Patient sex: F
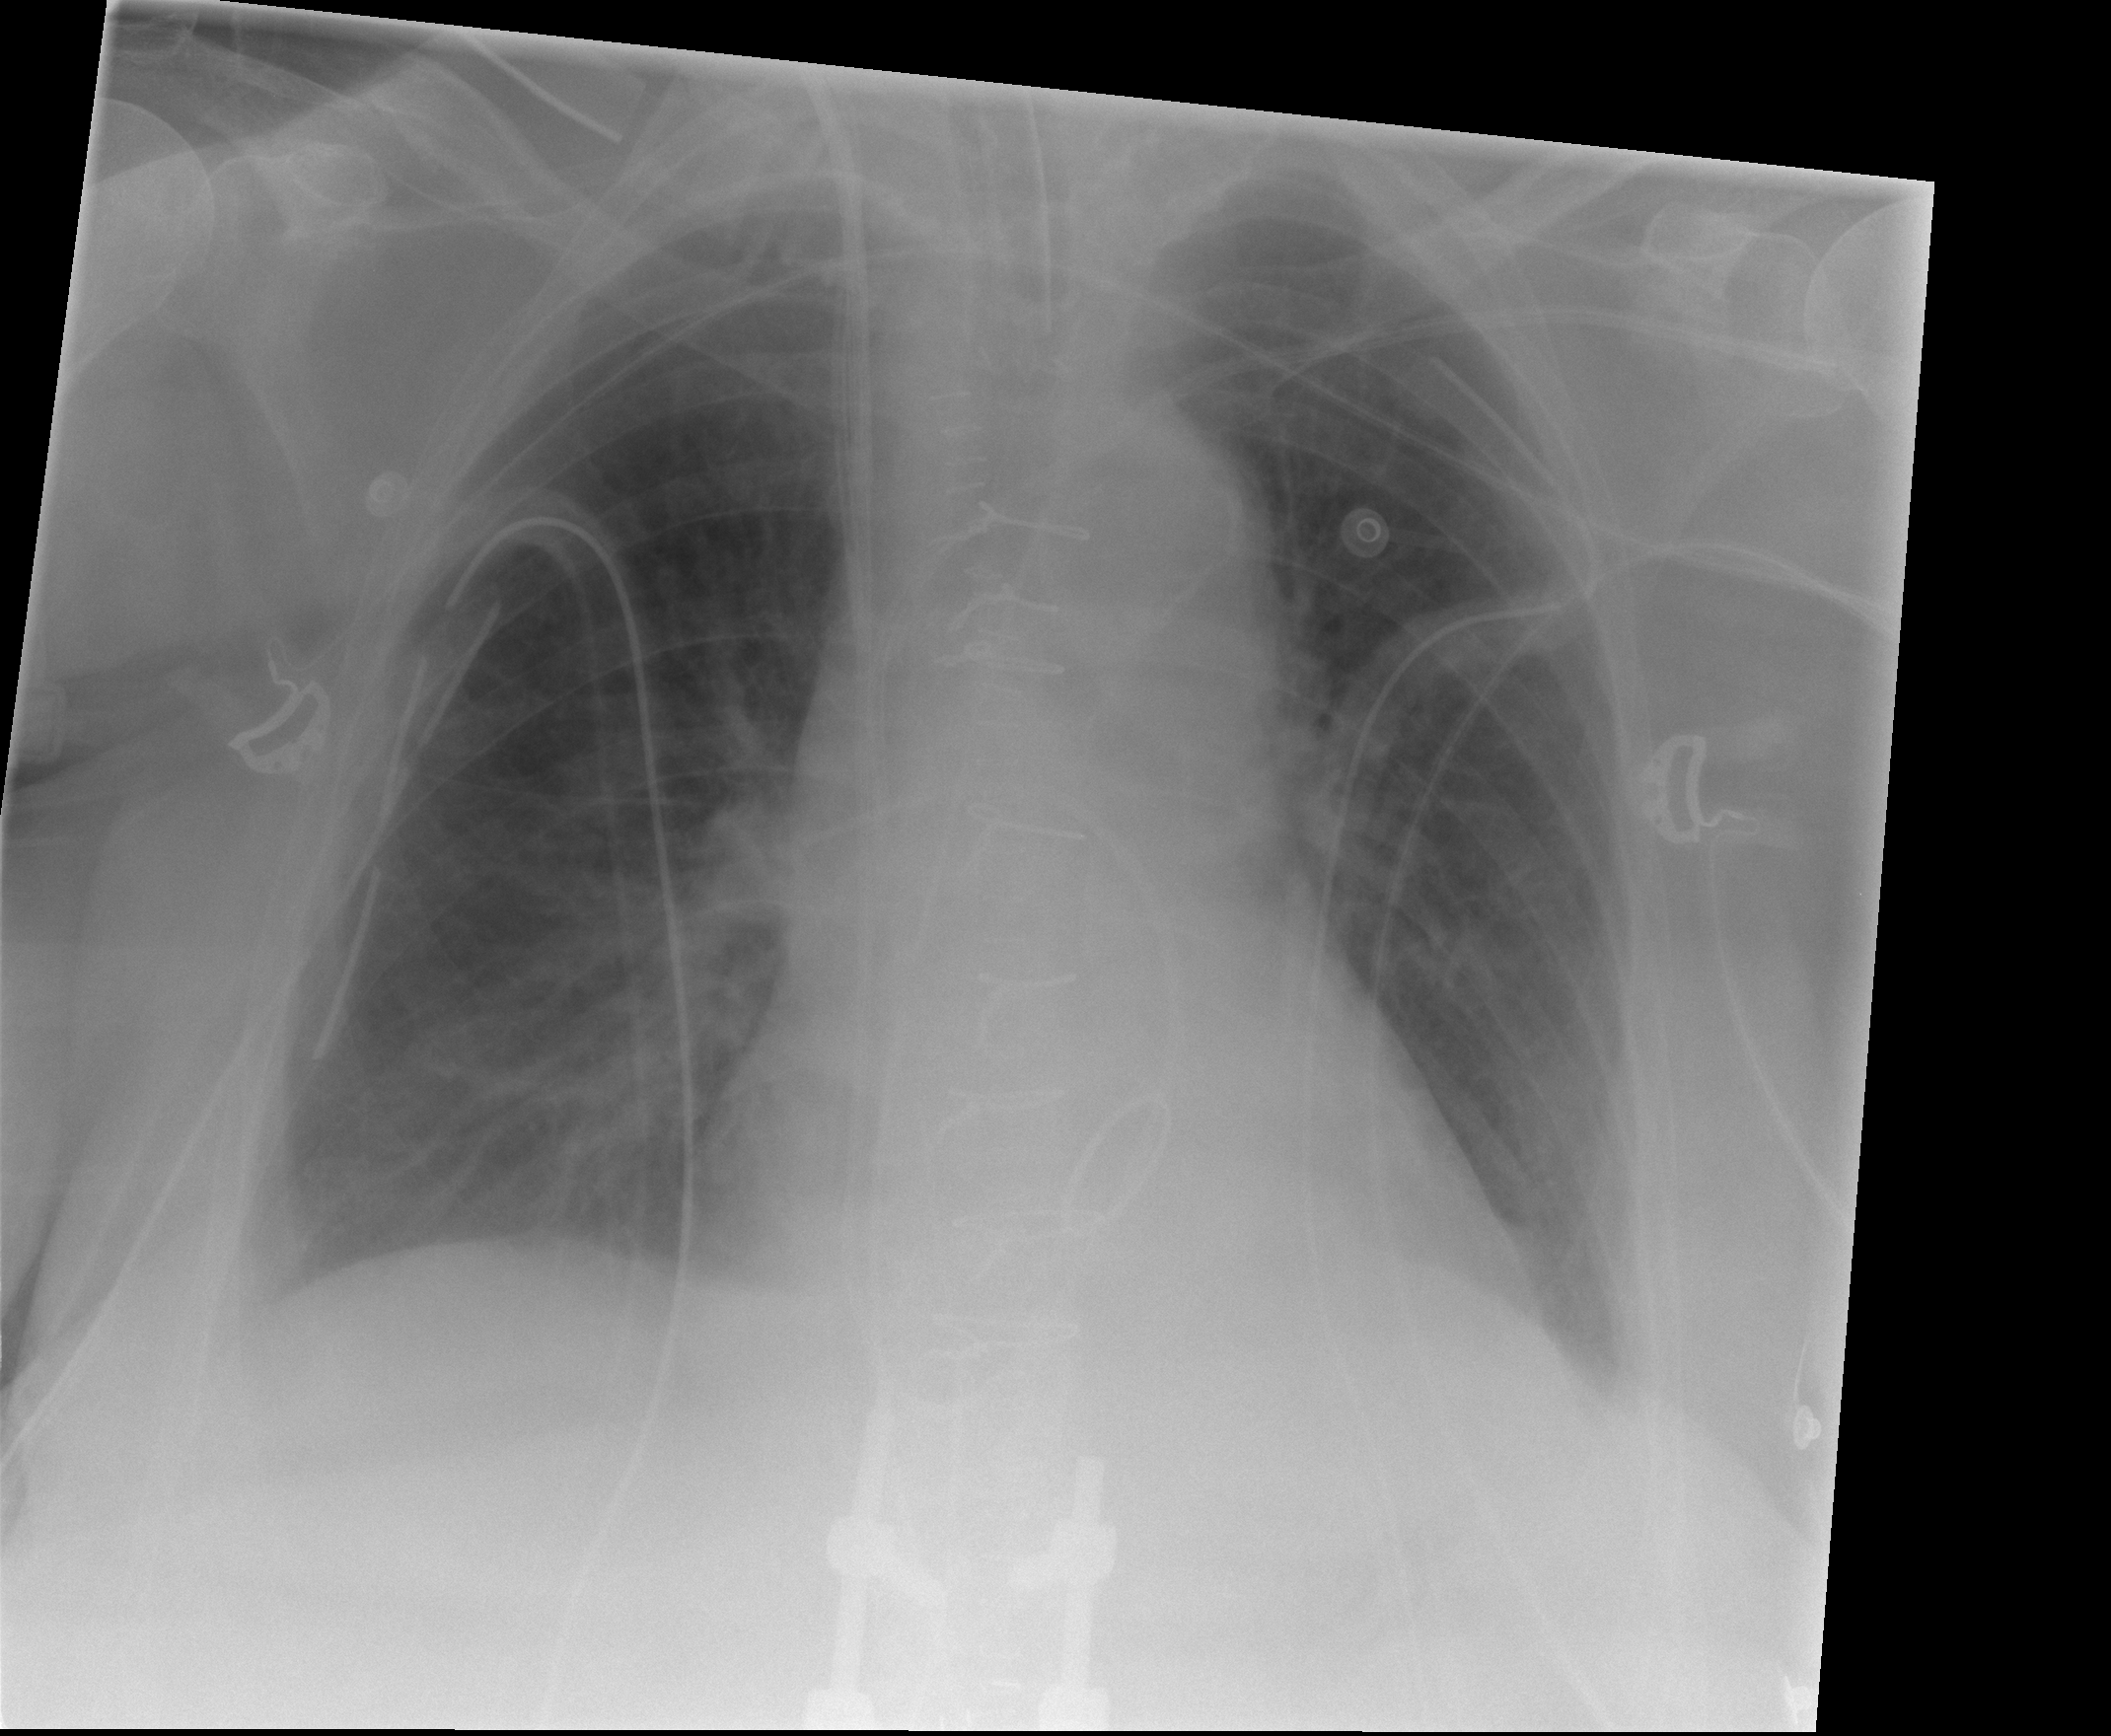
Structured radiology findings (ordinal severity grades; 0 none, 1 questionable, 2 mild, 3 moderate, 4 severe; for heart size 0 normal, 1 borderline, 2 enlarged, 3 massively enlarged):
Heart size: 2
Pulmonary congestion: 2
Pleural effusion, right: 0
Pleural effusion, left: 1
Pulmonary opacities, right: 0
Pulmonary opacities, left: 0
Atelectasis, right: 0
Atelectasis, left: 2